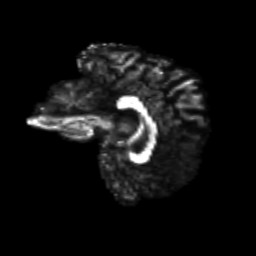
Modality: FA
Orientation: sagittal
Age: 38
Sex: female
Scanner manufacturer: siemens
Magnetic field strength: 3 T
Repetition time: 8.6 s
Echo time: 0.095 s